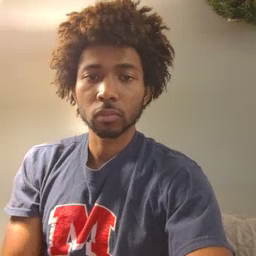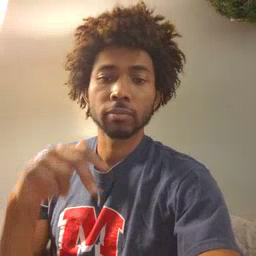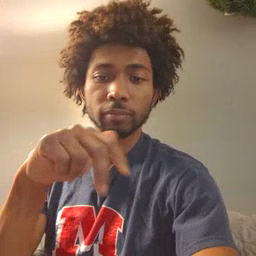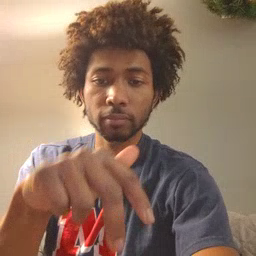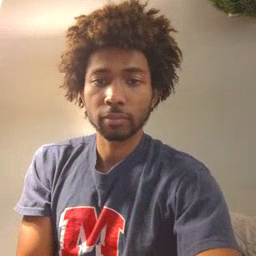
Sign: ride